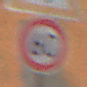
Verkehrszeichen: Geschwindigkeit60
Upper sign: Lichtzeichenanlage
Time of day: Midday
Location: Outdoor (Urban)
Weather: Overcast
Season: NotSpecified
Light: Natural